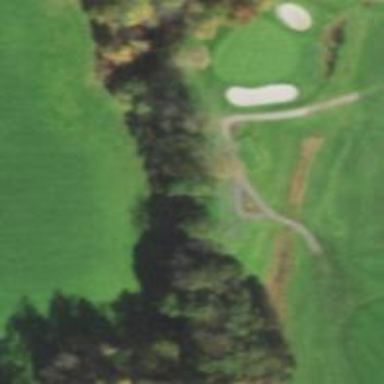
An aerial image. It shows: Path designated for golf carts.